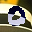
Label: 0